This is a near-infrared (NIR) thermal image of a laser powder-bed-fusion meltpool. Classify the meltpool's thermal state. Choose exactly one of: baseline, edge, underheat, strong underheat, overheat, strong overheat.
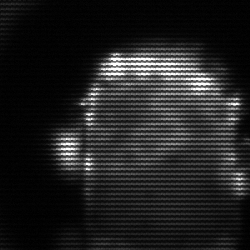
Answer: baseline